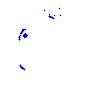
Particle: kaon